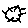
Label: sun